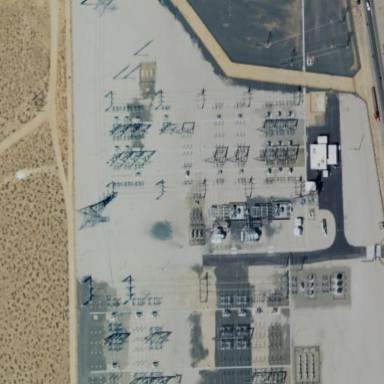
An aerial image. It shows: Substation for power.